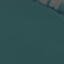
Label: SeaLake